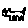
Label: cat